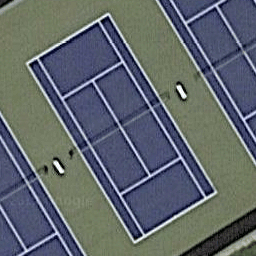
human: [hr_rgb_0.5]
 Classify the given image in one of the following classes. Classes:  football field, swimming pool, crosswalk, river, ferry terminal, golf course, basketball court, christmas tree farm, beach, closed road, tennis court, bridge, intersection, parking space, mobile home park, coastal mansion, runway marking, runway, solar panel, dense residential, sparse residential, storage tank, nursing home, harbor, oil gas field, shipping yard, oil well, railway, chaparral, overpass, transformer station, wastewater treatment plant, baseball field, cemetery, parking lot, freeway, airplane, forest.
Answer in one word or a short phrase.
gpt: tennis court